Interaction volume radius: 5 \u00c5
Interaction volume height: 25 \u00c5
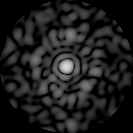
Disorder parameter: 0.8627